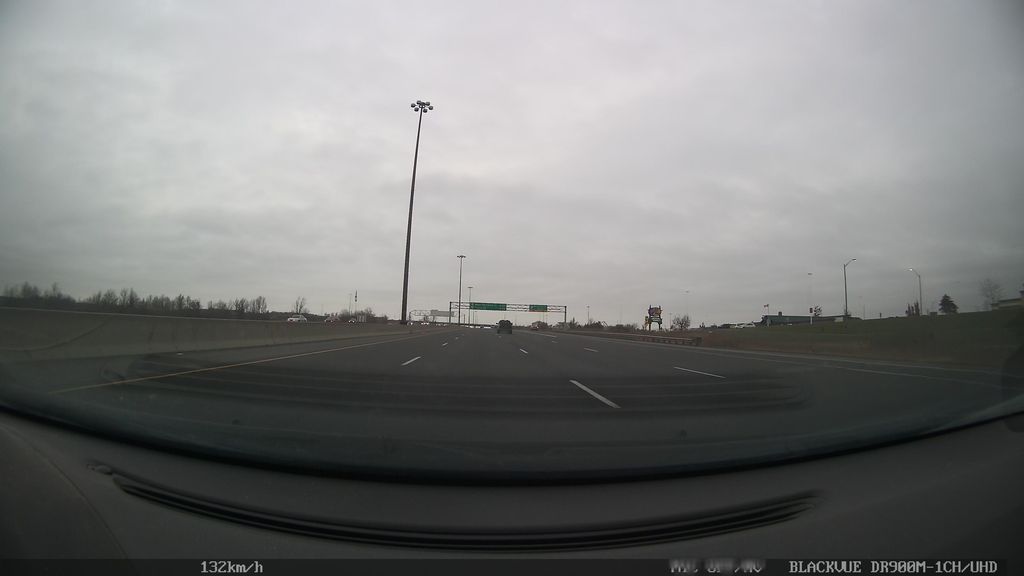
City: toronto